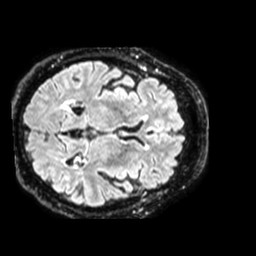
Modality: FLAIR
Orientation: axial
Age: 74
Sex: male
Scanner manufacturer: philips
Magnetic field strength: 1.5 T
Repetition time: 4.8 s
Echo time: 0.3778 s